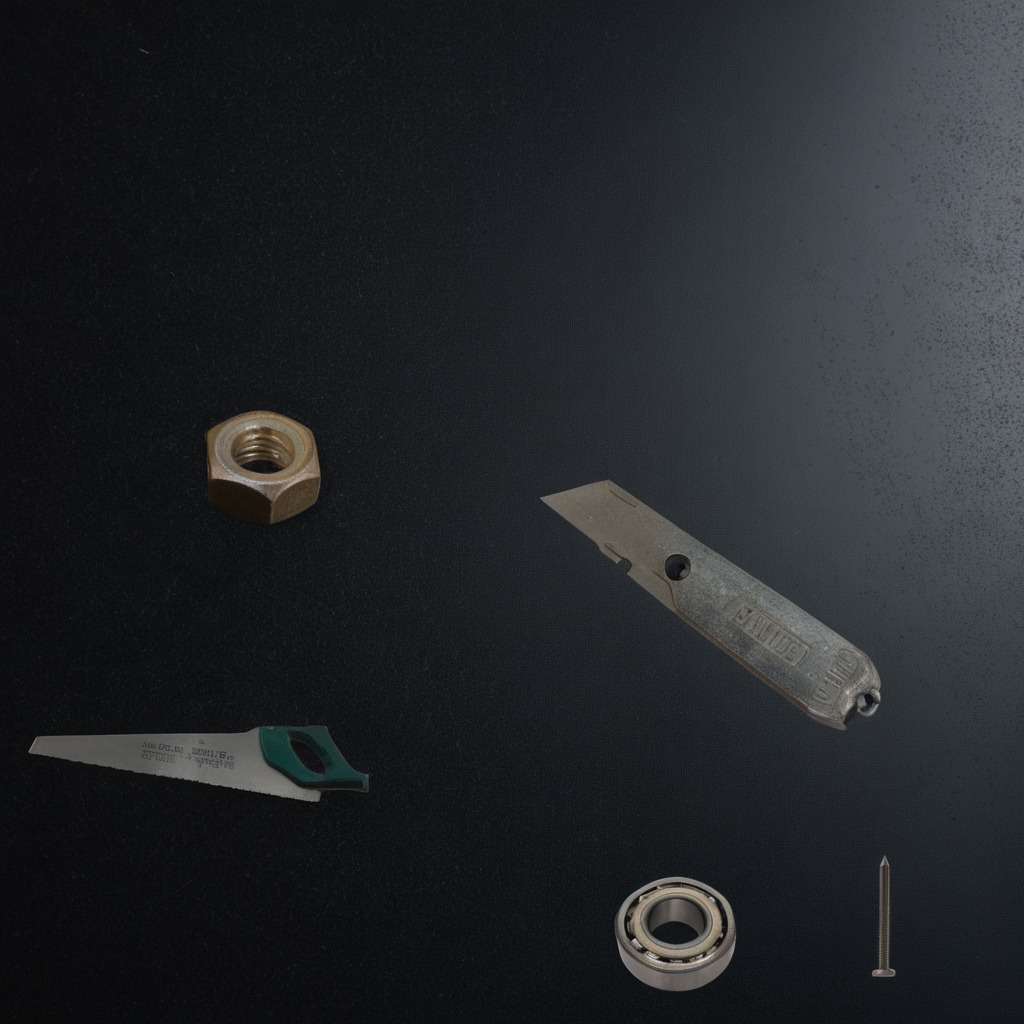
A metal ball bearing, a utility knife, an iron nail, a handheld metal saw, and a metal nut are lying on a clean granite tabletop inside a workshop at night dim ambient light soft shadows worn but beneath the mat.